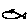
Label: fish